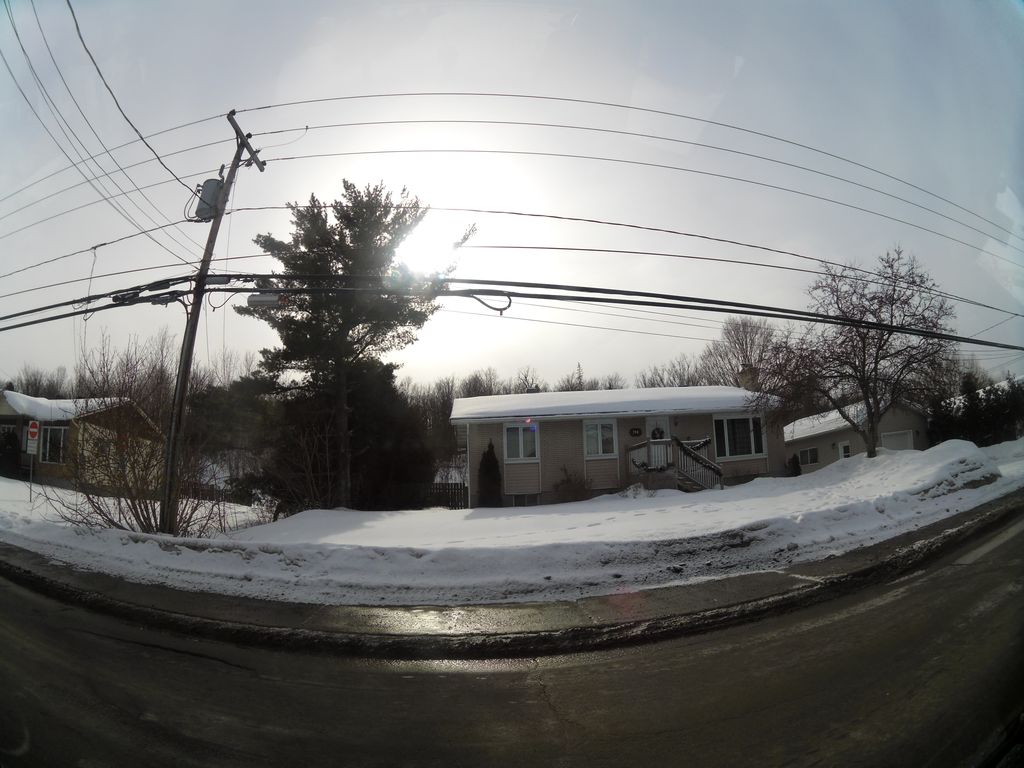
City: ottawa-gatineau